Field crop: maize
Growth stage: 2
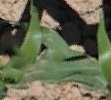
Species: maize